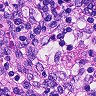
Metastatic tissue present: no